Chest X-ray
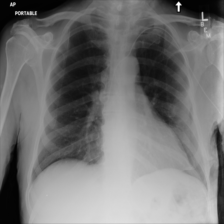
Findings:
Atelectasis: negative
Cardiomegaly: negative
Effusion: negative
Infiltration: negative
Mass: negative
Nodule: negative
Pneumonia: negative
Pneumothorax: negative
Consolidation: negative
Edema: negative
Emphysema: negative
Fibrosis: negative
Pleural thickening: negative
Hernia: negative